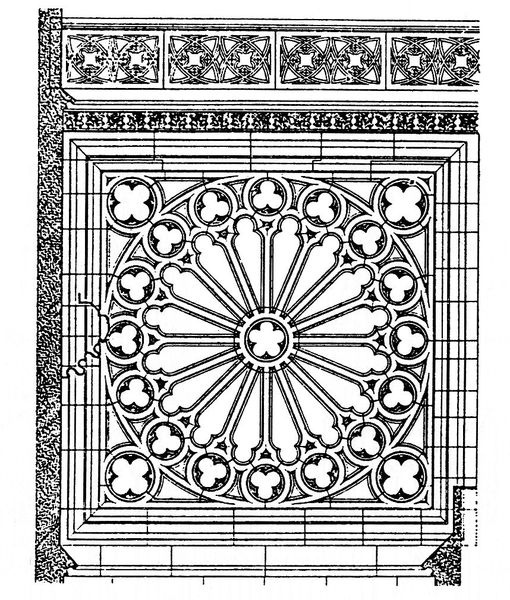
Titel: Freiburger Münster Unserer Lieben Frau
Standort: Freiburg, Münster (EU - D - BW)
Schlagwörter: weiß, fenster, glas, licht, schwarz, skizze, zeichnung, rose, muster, ornament, rahmen, stein, kirche, blatt, gotik, kreis, rund, fassade, linien, detail, ornamente, verzierung, striche, buch, mauerwerk, schnitt, seite, kreise, entwurf, glasmalerei, rosette, mandala, vorlage, quadrat, pass, grundriss, kleeblatt, maßwerk, zeichung, kirchenfenster, vierblatt, kreiz, dreiblatt